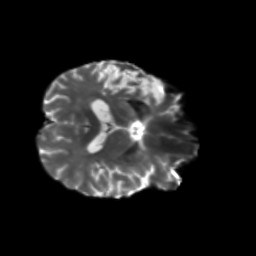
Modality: T2w
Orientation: axial
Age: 74
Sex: female
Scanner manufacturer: siemens
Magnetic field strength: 3 T
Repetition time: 5.25 s
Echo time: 0.08 s